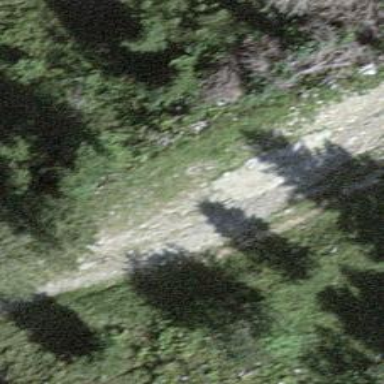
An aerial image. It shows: Intermediate downhill track with grade2 surface.